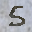
Label: 5